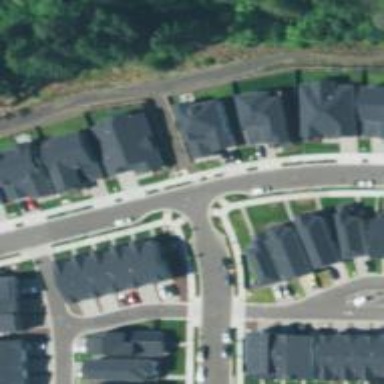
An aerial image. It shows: Residential road with asphalt surface and separate sidewalk.